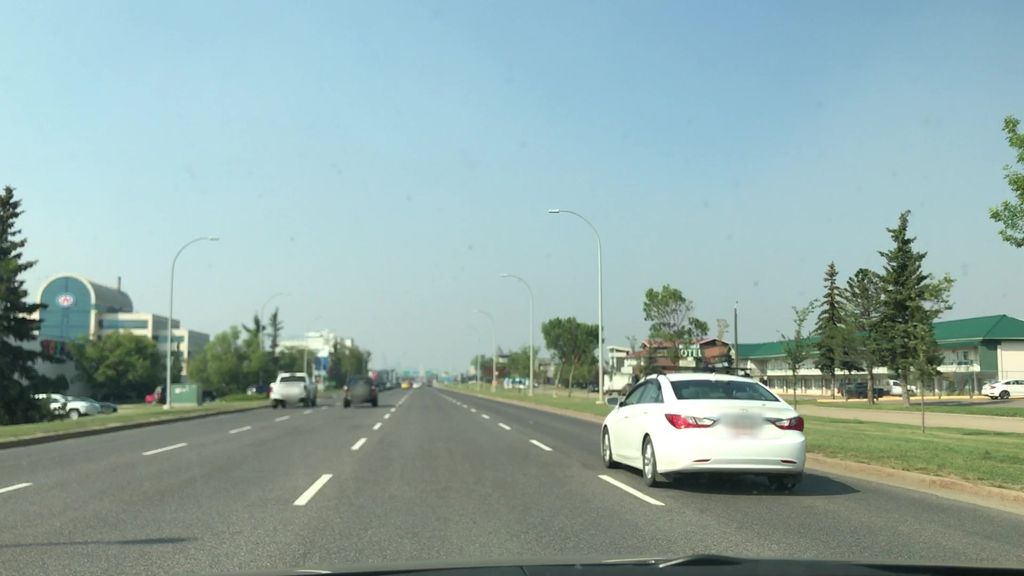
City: edmonton